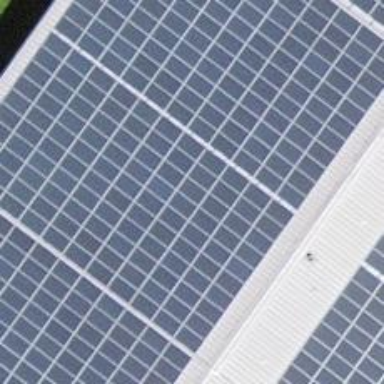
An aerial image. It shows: Solar power generator using photovoltaic method with solar photovoltaic panel types.